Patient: sex M, age 61
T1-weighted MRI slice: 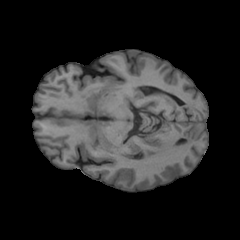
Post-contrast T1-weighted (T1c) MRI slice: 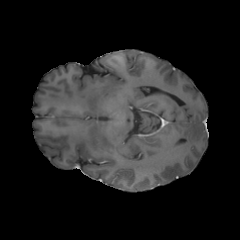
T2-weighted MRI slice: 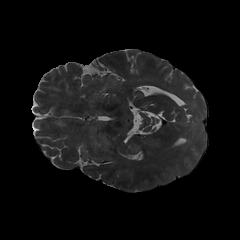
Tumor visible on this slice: no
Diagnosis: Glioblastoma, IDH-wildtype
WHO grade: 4